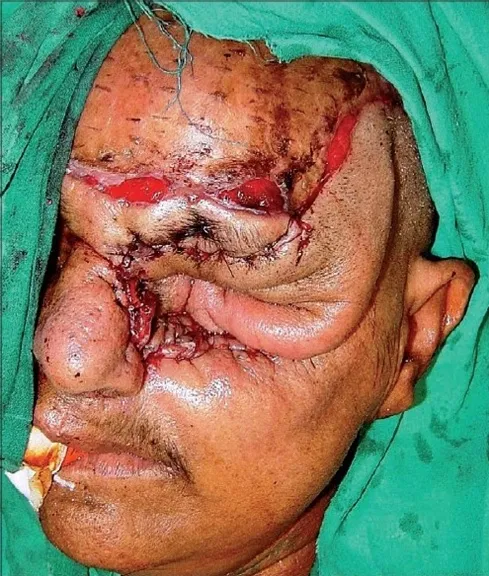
Resuturing of forehead flap to the edges.
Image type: medical_photograph (other_medical_photograph)